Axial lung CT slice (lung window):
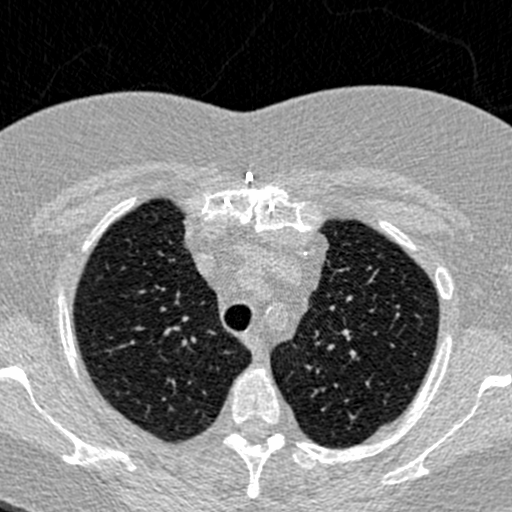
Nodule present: no